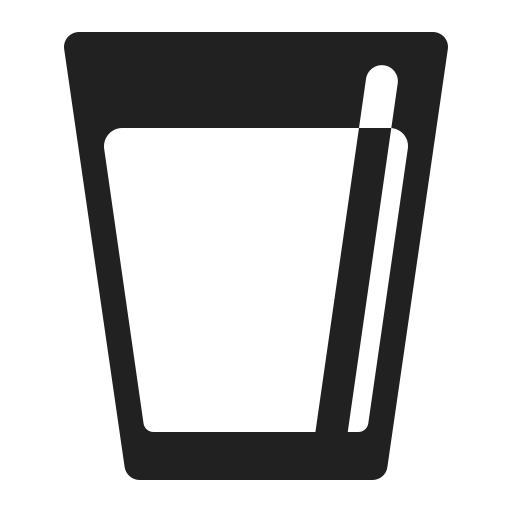
glass of milk high contrast